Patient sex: M
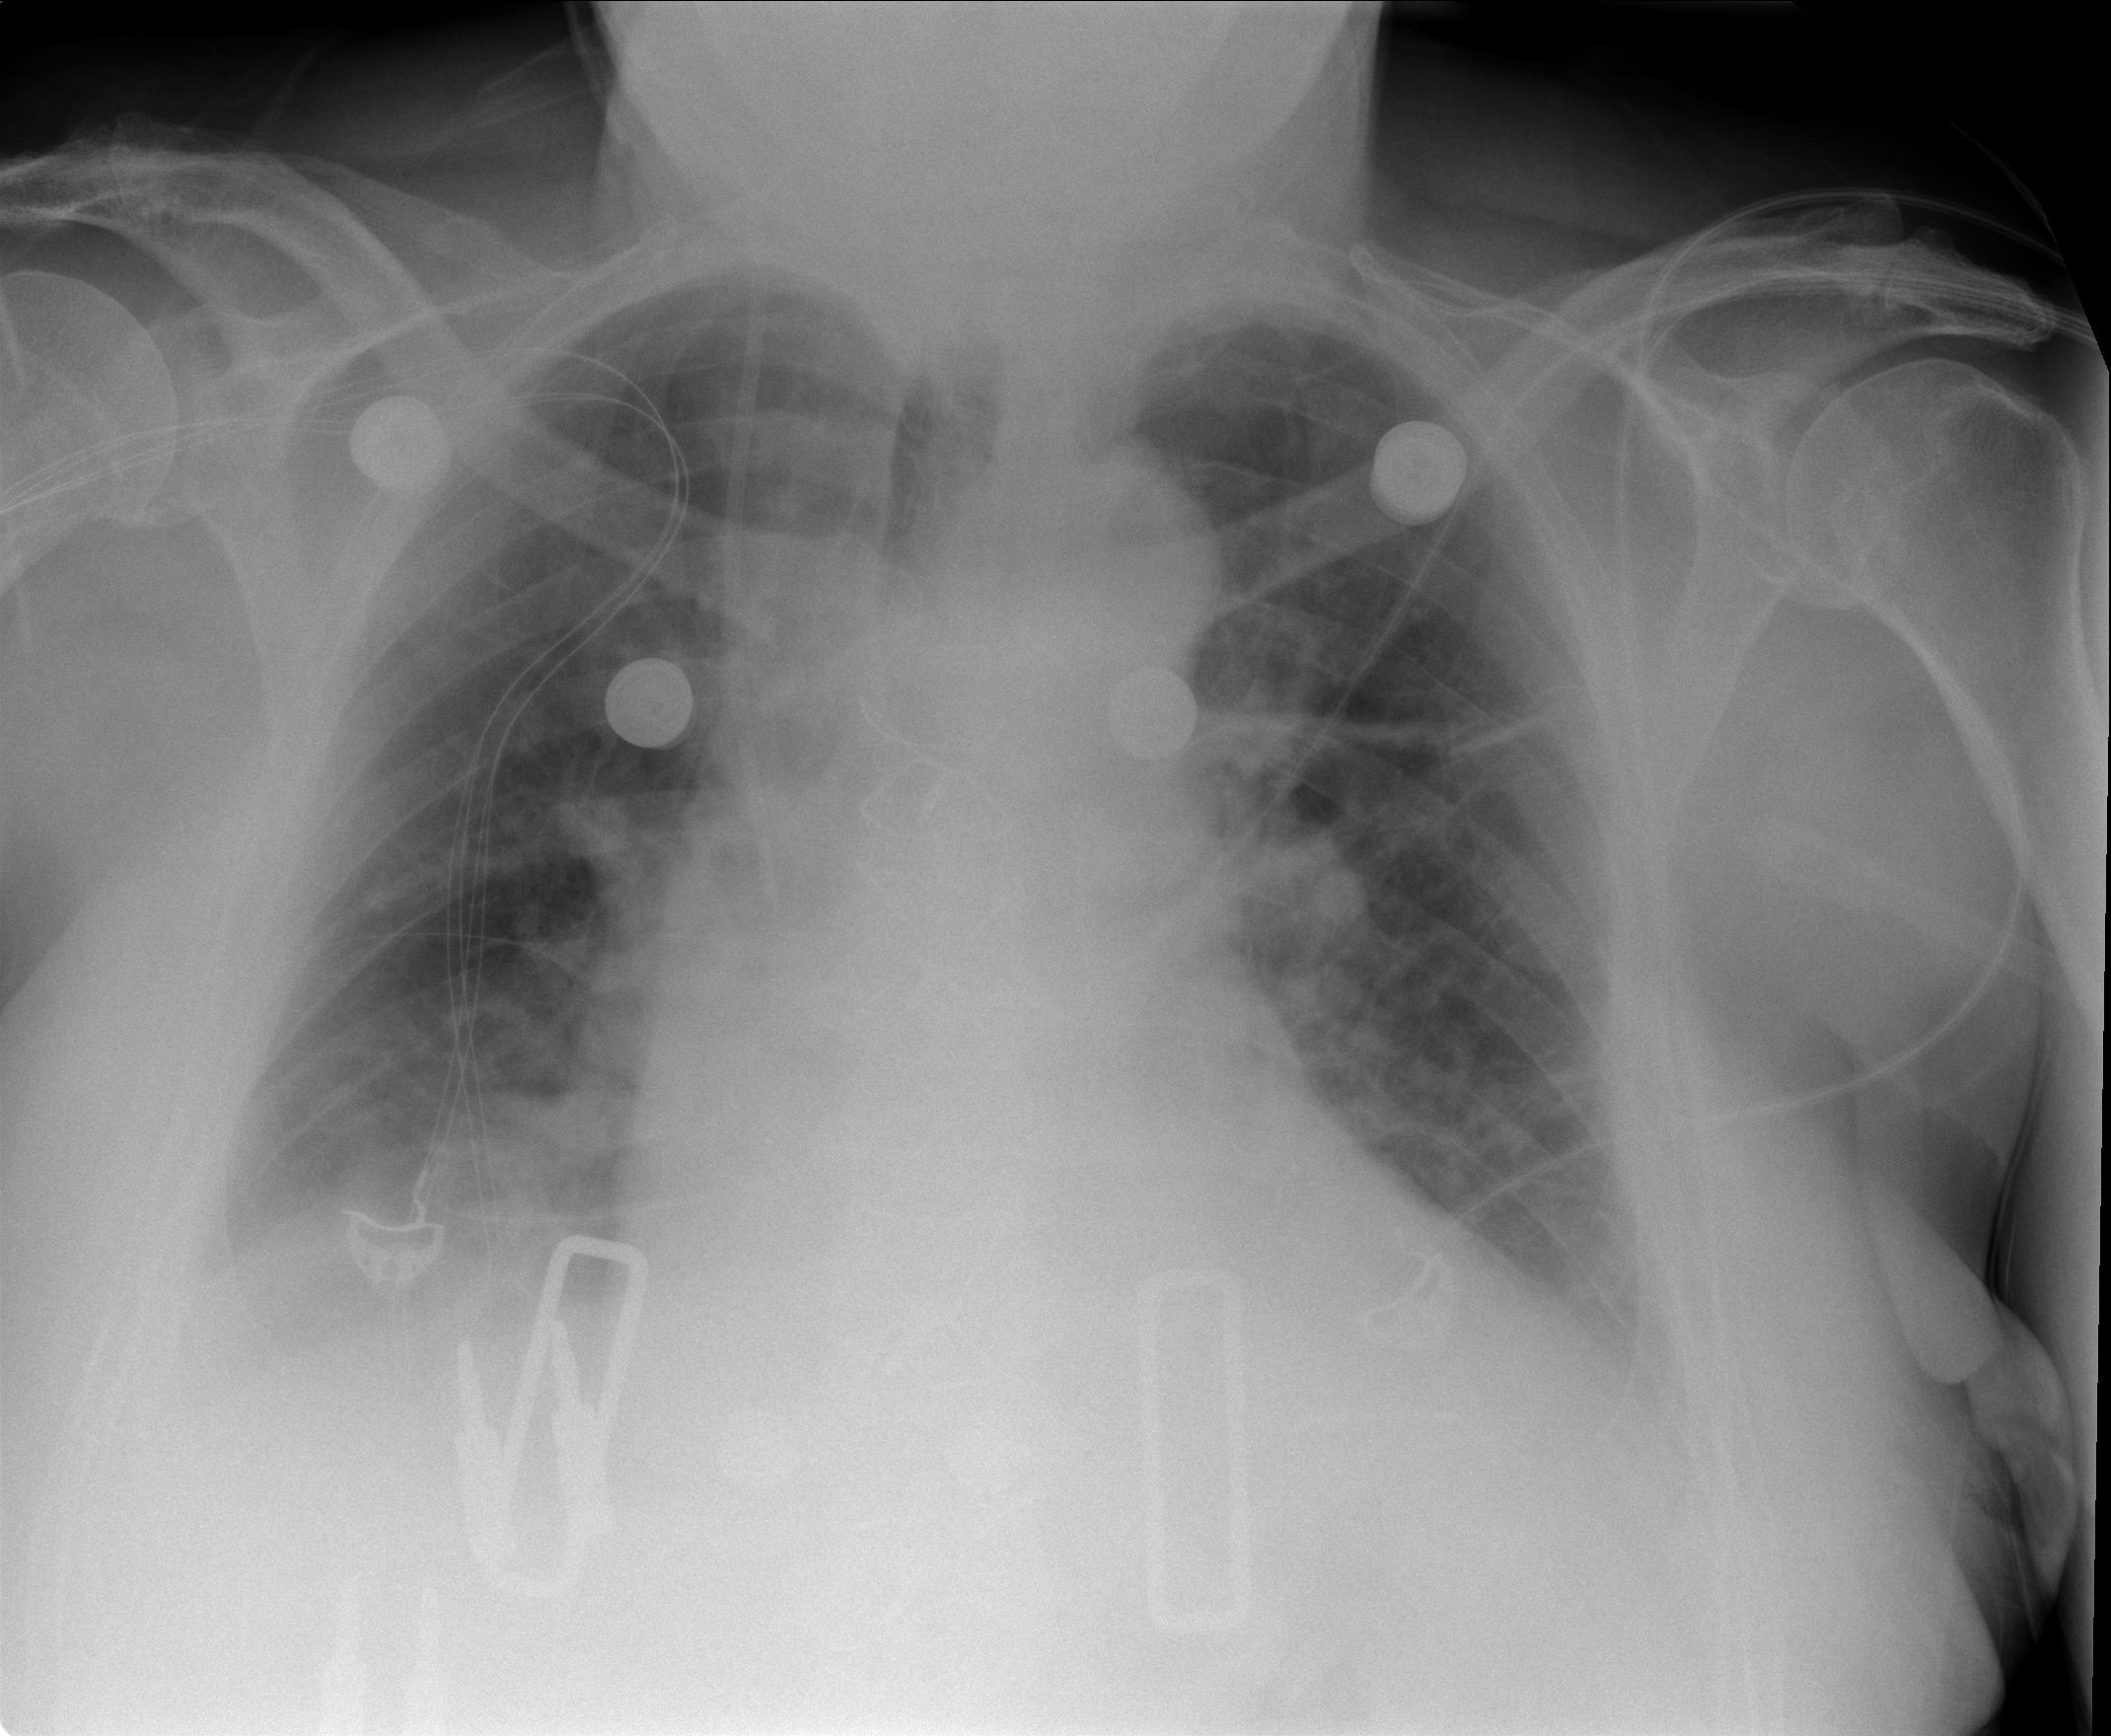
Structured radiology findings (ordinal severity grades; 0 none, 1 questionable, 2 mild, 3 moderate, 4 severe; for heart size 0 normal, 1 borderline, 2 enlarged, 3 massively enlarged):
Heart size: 2
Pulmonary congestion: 3
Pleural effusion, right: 2
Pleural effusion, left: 2
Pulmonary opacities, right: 0
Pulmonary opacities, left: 2
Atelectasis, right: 2
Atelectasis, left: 2